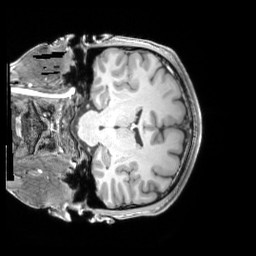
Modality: T1w
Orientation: coronal
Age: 21
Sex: male
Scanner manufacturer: siemens
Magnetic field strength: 3 T
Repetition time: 2.53 s
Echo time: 0.00326 s